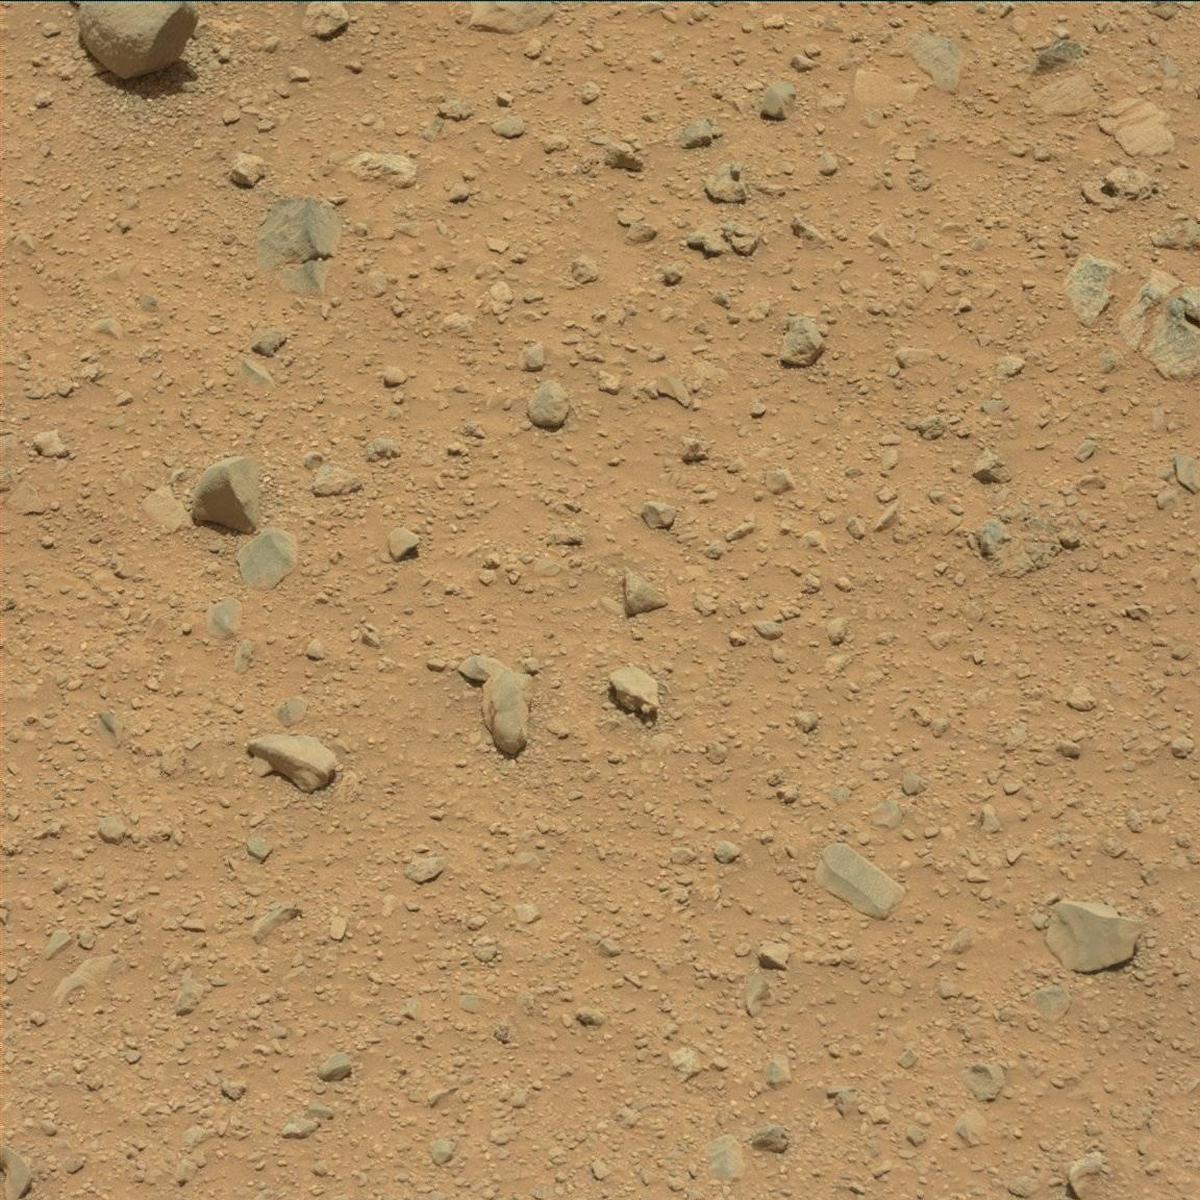
Terrain classes present: Bedrock, Rock, Sand / Soil